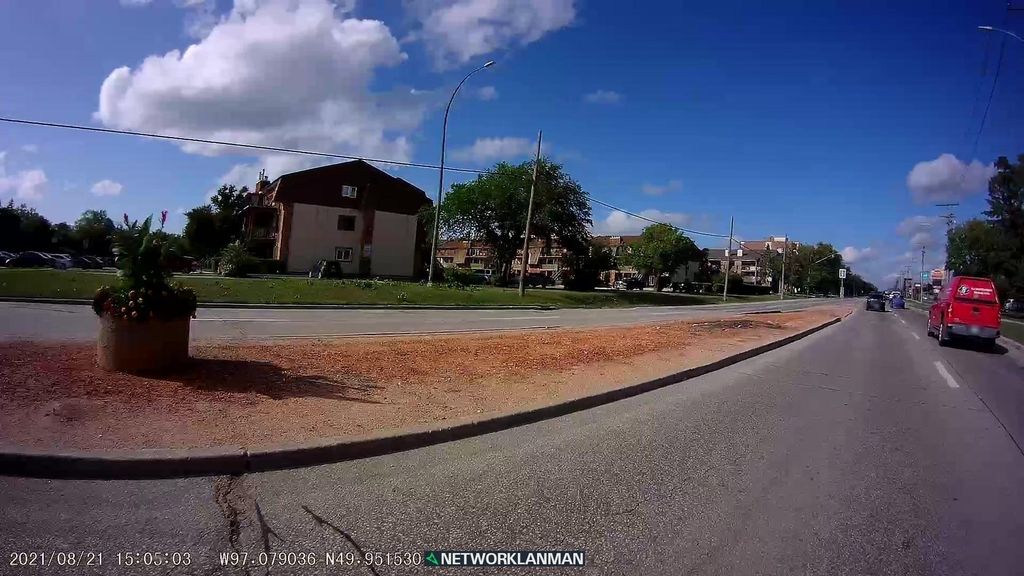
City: winnipeg